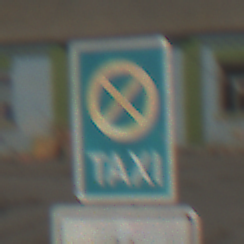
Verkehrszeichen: Taxenstand
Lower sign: ZeitangabenMitBeschraenkungAufWochentage1
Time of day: Midday
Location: Outdoor (Suburban)
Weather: PartlyCloudy
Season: NotSpecified
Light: Natural